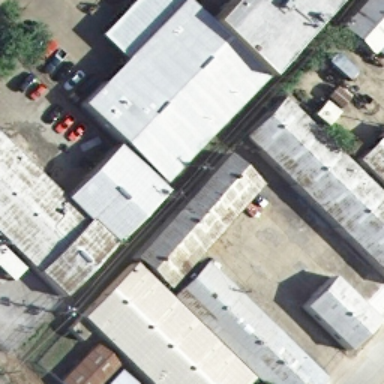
The buildings arranged neatly .